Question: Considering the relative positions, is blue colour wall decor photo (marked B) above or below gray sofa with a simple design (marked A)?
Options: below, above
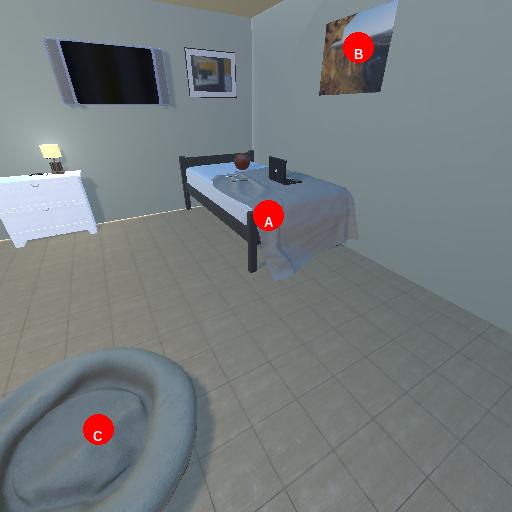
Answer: below